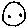
Label: moon